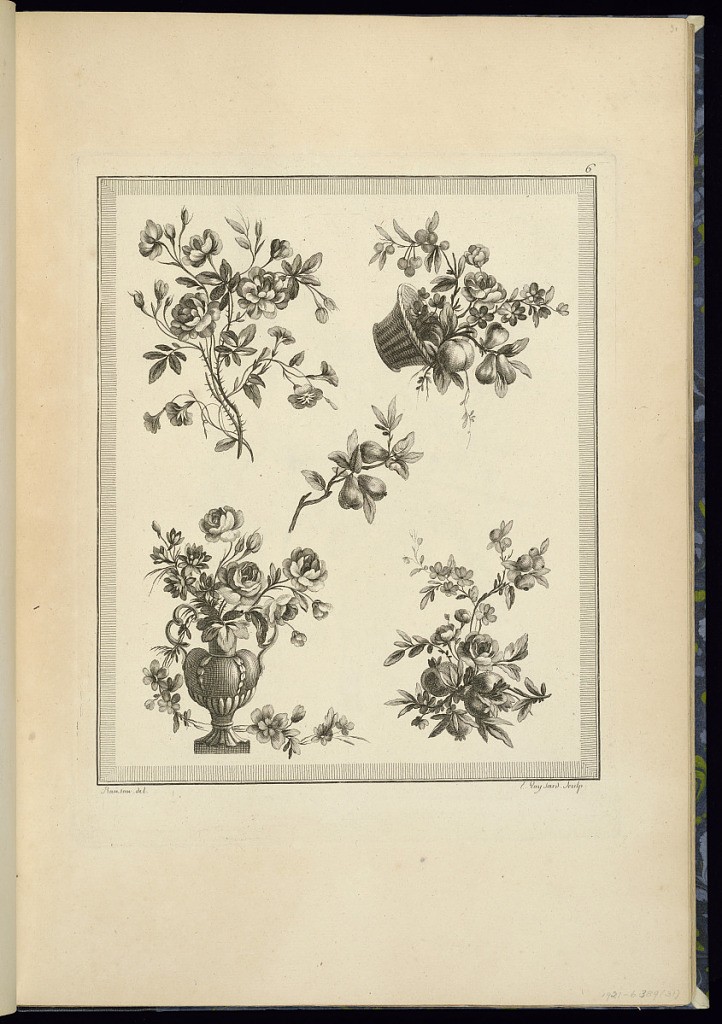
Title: Floral and Fruit Ornament Designs
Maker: Pierre Ranson, French, 1736–1786
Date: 1778
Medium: Etching on laid paper
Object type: Print
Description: Five ornament designs with floral and fruit arrangements, including foliate branches, flowers, fruit, a basket and vase of fruit and flowers. The plate is numbered and signed.